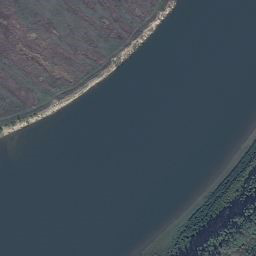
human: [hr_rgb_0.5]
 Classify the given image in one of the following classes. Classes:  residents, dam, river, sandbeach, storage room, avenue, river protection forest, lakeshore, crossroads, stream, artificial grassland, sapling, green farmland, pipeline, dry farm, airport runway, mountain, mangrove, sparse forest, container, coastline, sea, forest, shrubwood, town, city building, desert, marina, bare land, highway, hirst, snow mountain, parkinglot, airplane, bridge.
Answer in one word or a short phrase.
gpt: river